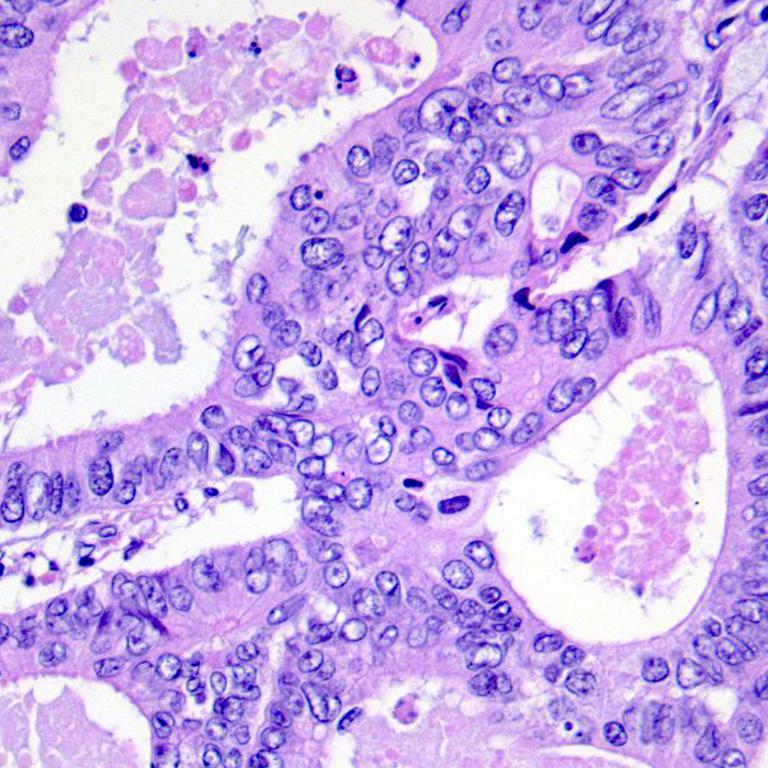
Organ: colon
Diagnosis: adenocarcinomas